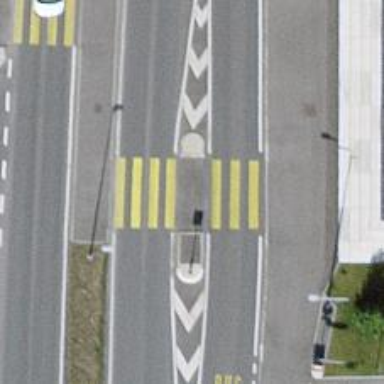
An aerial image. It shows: Uncontrolled zebra crossing with pedestrian island.